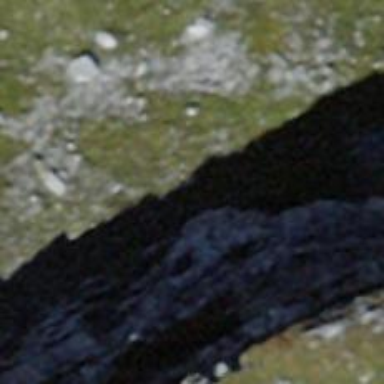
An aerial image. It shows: Cliff in nature.